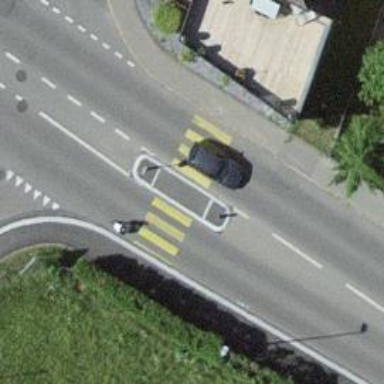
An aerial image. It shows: Zebra crossing on the road.